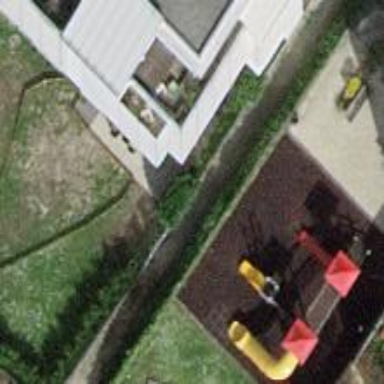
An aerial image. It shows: Playground area for leisure activities on the land.